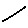
Label: line